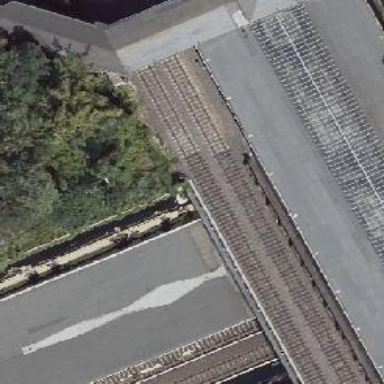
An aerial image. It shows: Bridge over railway line.